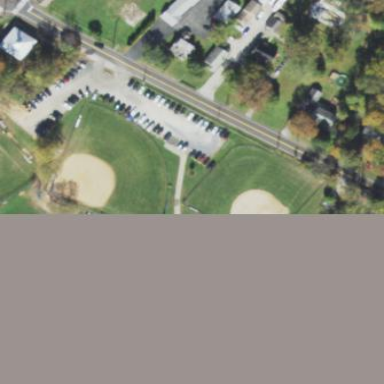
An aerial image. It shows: Softball pitch for leisure sports.